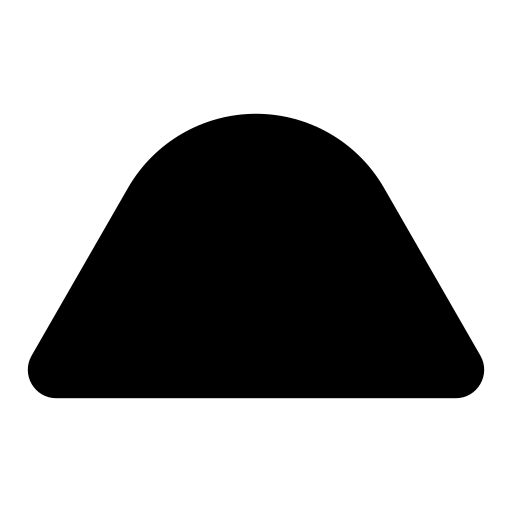
Tags: icon, FontAwesome, fa-icon, solid, mound